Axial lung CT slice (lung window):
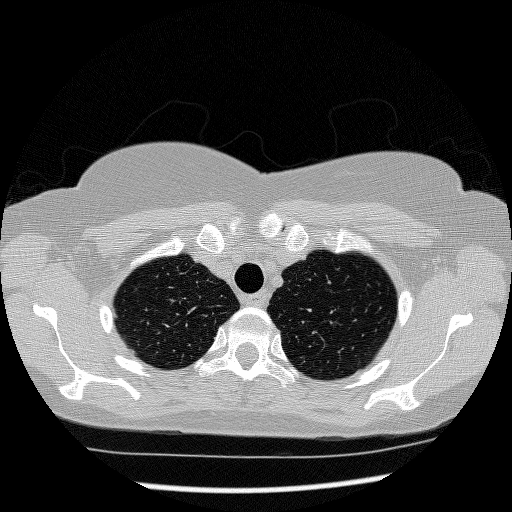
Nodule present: no